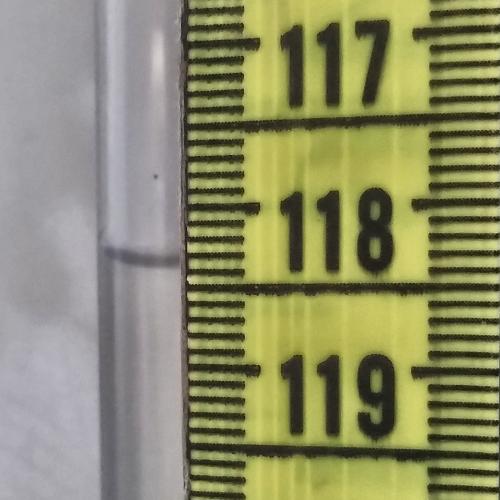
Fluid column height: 118.3 cm